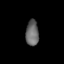
Tissue: lung
Cell type: Myeloid cells
Senescence score: 0.6153
Nuclear area (px): 321
Mean DAPI intensity: 104.545